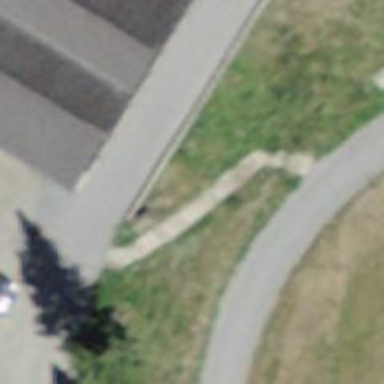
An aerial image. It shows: Road with steps.